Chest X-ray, PA view. Patient: 41 years old, sex F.
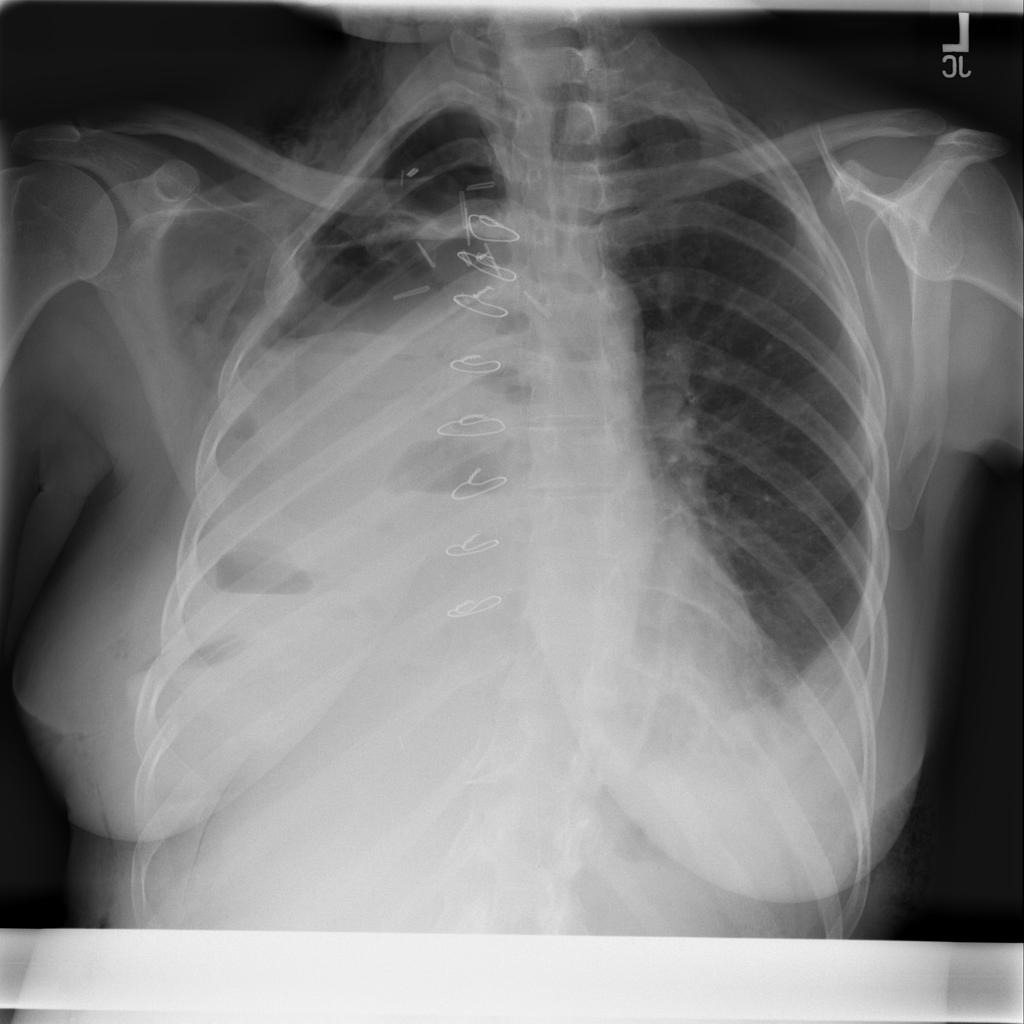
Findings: Effusion